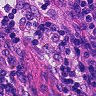
Metastatic tissue present: no